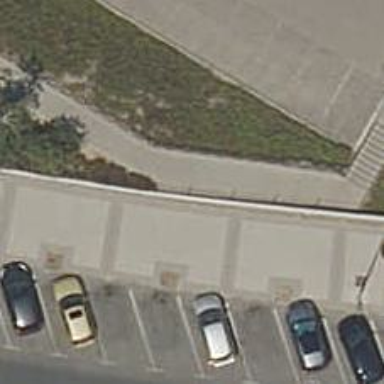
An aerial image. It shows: Sidewalk along the footway.